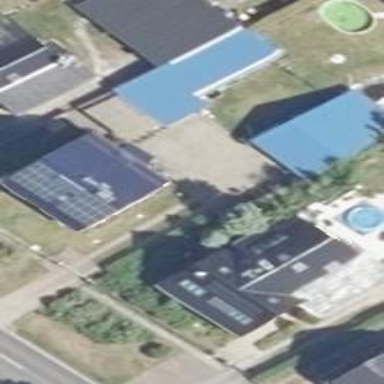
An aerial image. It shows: Terrace building.